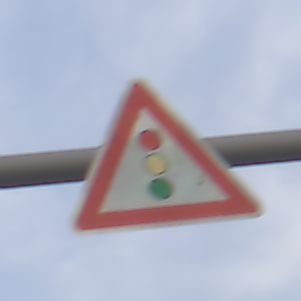
Verkehrszeichen: Lichtzeichenanlage
Umgebung: Outdoor, Urban
Tageszeit: SunriseSunset
Wetter: PartlyCloudy
Licht: Natural
Jahreszeit: NotSpecified
Kontrast: LowContrast